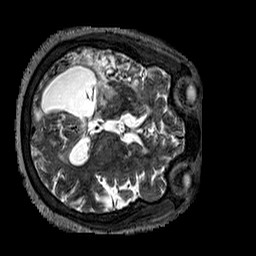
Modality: T2w
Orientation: axial
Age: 65
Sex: female
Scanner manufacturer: siemens
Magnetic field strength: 3 T
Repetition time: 3.2 s
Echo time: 0.567 s